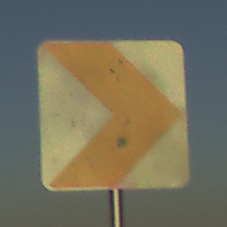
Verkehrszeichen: RichtungstafelnInKurvenKleinLinks
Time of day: SunriseSunset
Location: Outdoor (Nature)
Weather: Clear
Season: NotSpecified
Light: Natural